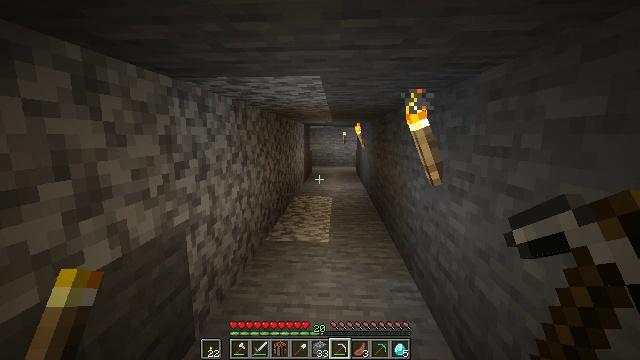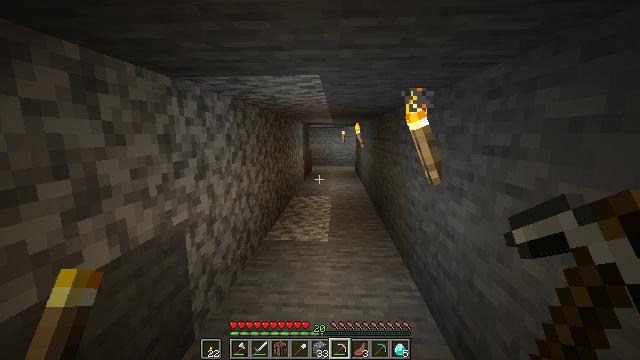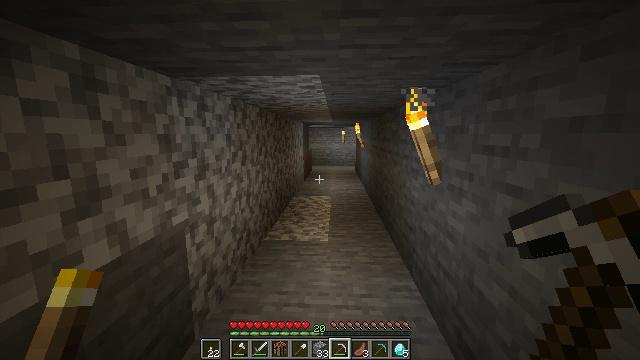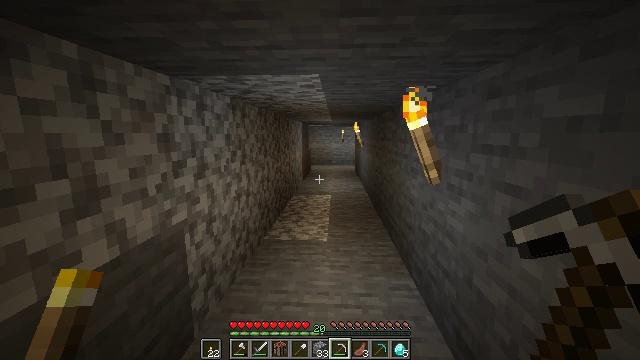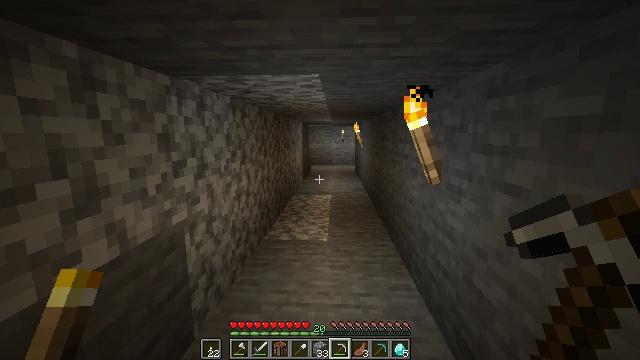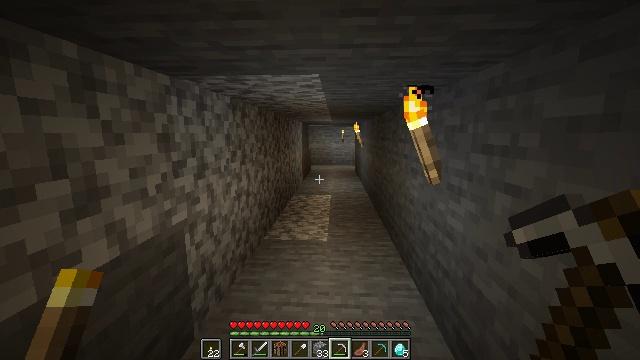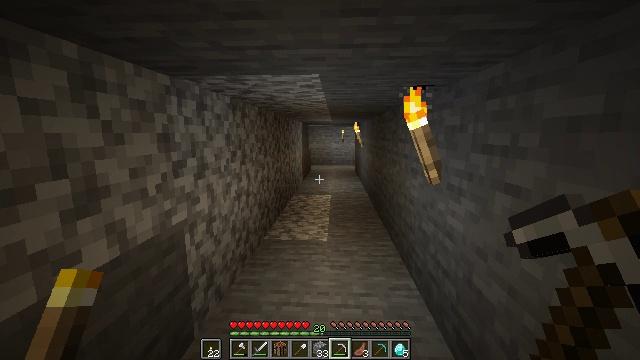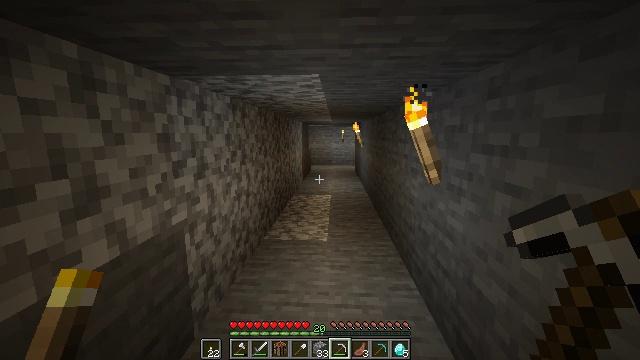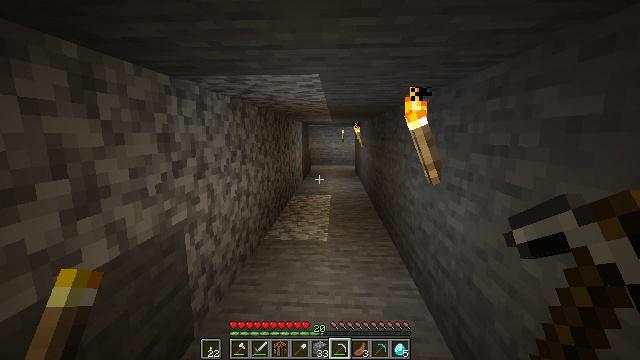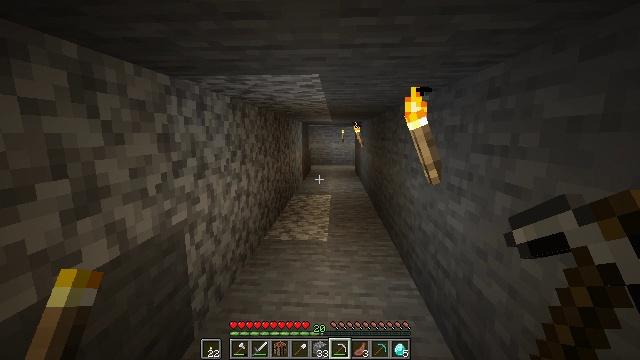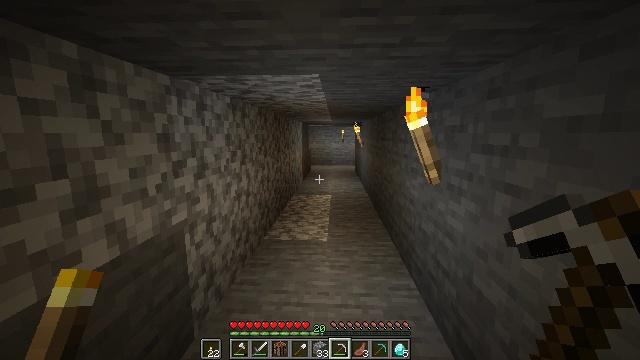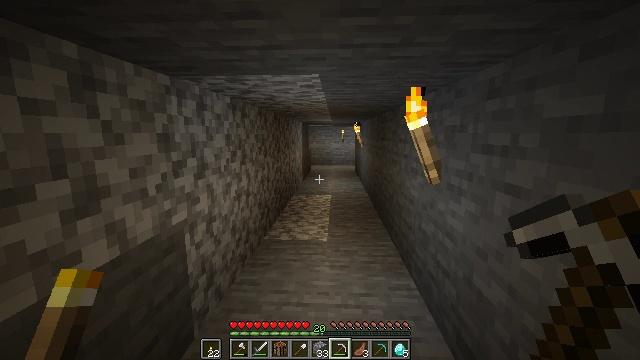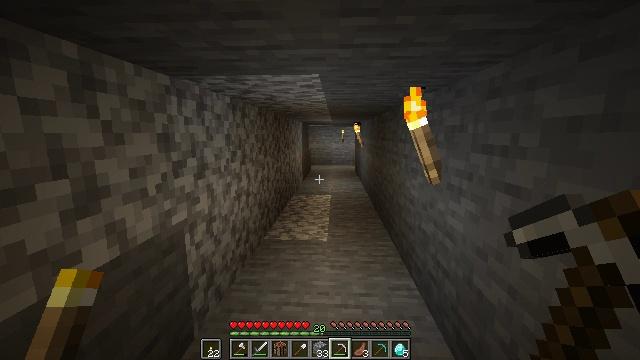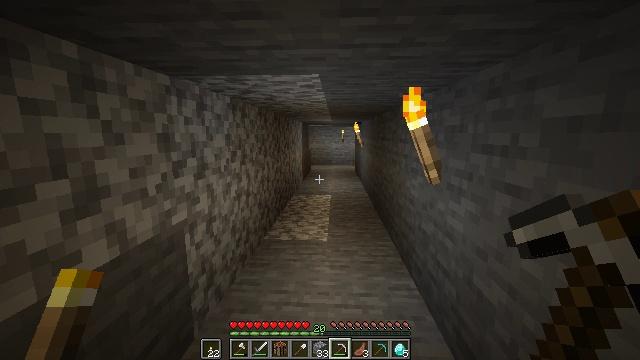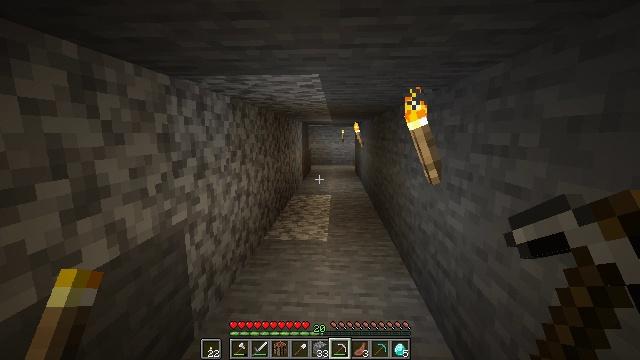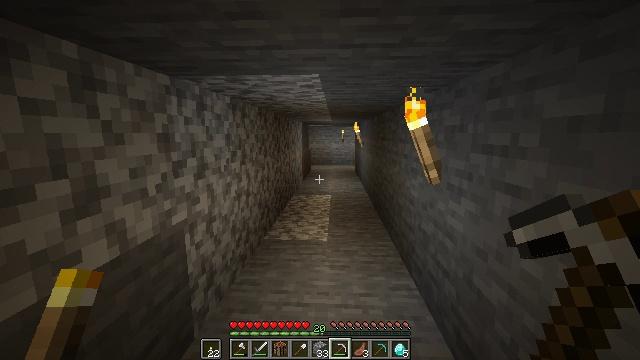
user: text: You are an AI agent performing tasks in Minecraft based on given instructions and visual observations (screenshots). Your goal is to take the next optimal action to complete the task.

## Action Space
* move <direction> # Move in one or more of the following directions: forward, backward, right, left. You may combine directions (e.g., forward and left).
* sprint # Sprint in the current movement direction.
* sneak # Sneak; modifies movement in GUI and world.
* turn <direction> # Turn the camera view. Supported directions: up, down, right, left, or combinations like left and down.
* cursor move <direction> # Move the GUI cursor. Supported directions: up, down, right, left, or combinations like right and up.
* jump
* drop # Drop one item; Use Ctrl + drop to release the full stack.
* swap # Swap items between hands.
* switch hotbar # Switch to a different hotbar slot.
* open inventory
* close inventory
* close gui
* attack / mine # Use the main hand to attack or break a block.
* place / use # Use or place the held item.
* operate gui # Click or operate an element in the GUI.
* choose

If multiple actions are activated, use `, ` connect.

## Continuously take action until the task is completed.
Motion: motion action
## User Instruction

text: Gather the blast furnace into your inventory.
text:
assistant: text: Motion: no_op
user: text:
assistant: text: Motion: no_op
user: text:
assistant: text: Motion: no_op
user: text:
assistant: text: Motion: no_op
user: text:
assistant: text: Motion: no_op
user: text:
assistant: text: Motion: no_op
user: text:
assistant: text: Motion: no_op
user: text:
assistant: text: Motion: no_op
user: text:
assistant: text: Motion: no_op
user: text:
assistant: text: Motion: no_op
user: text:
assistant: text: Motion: no_op
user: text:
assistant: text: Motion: no_op
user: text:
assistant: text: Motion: no_op
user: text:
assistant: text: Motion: no_op
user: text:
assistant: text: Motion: no_op
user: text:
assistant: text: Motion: no_op
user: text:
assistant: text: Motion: no_op
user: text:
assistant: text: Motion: no_op
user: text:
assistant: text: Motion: no_op
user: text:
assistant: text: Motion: no_op
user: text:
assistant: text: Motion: no_op
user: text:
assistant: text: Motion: no_op
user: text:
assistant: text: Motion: no_op
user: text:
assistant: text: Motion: no_op
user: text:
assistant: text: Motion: sprint
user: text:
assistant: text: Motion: sprint
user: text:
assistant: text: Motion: sprint
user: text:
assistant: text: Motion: sprint
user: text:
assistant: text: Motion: sprint
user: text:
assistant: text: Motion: move forward, sprint